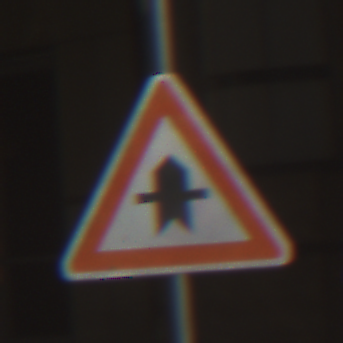
Verkehrszeichen: Vorfahrt
Umgebung: Outdoor, Urban
Tageszeit: MorningAfternoon
Wetter: PartlyCloudy
Licht: Natural
Jahreszeit: NotSpecified
Kontrast: HighContrast